Field crop: maize
Growth stage: 2
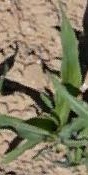
Species: maize